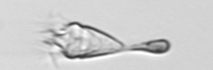
Label: Paratontonia_gracillima